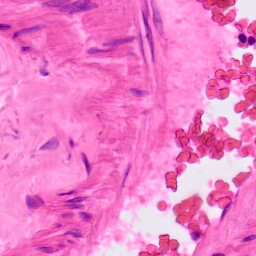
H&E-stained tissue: Lung